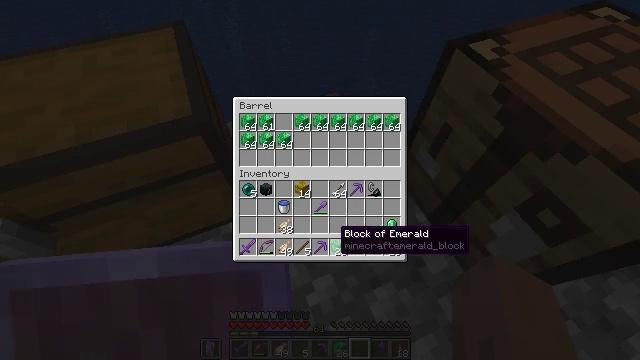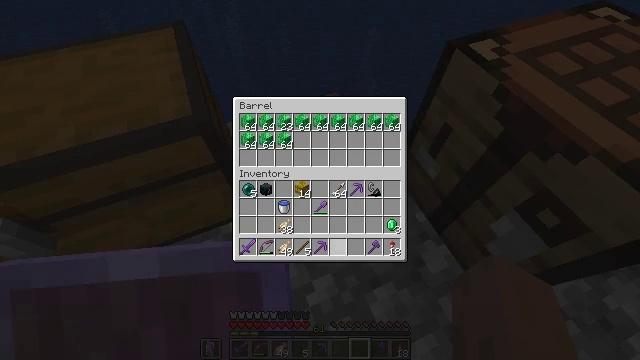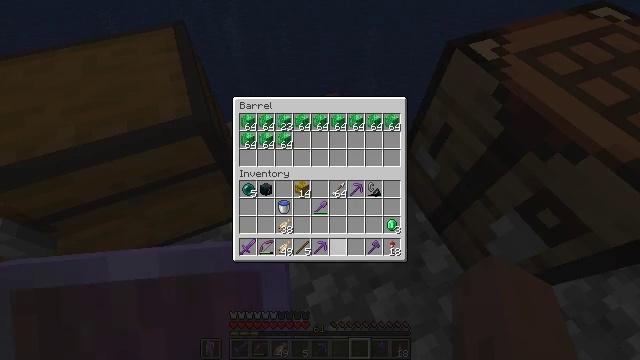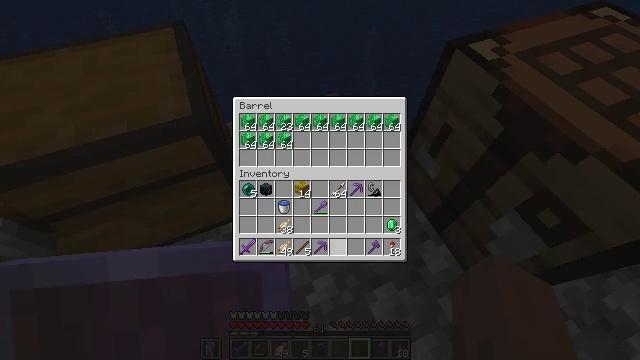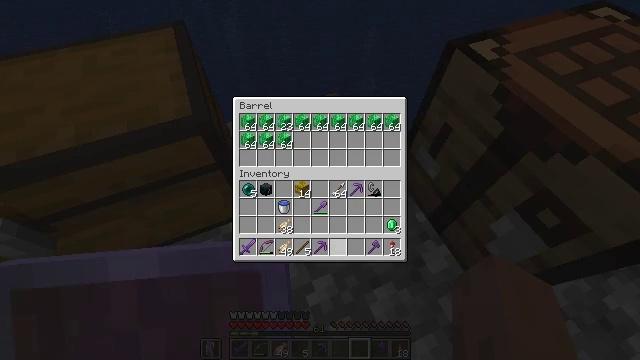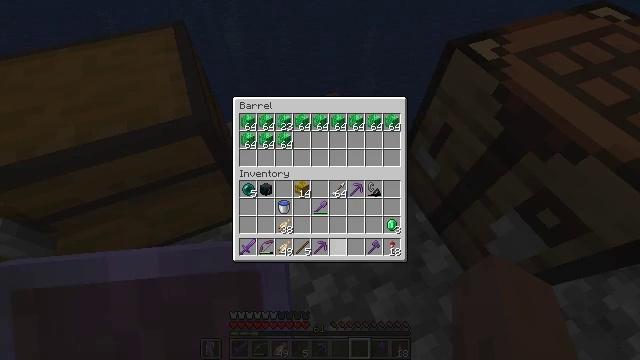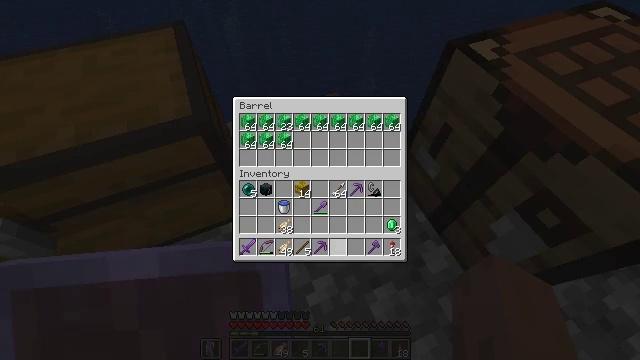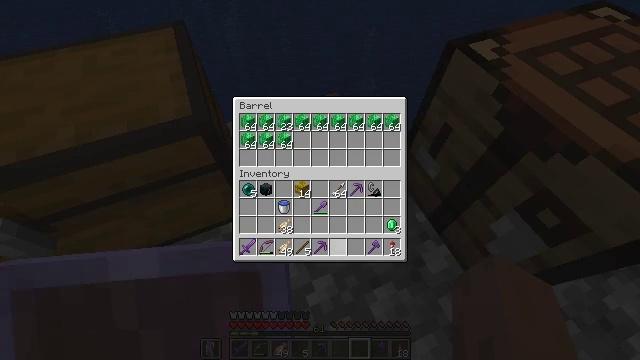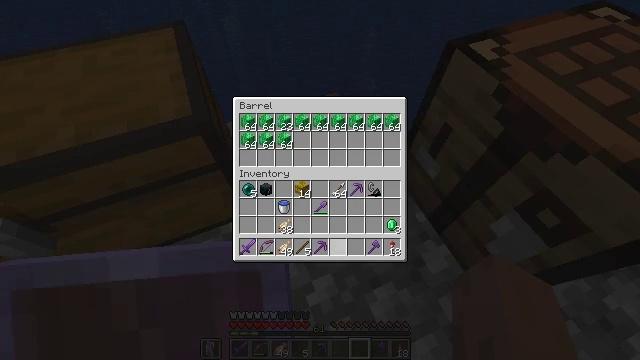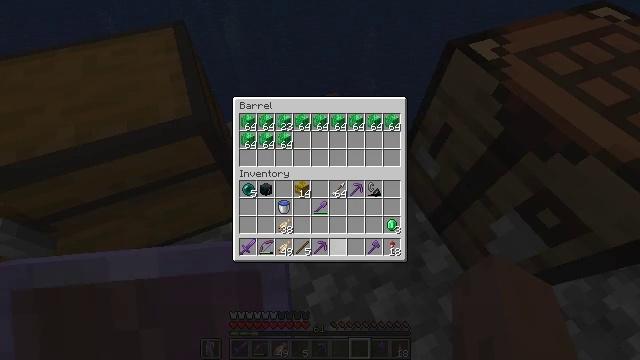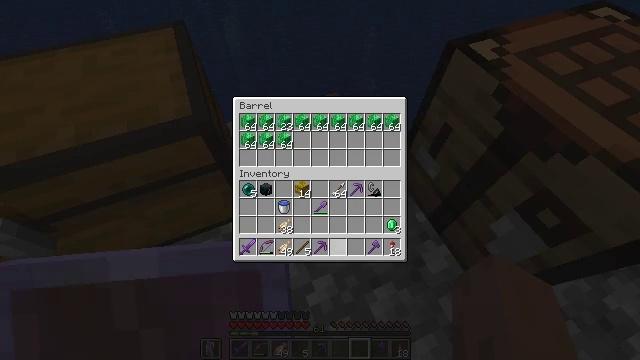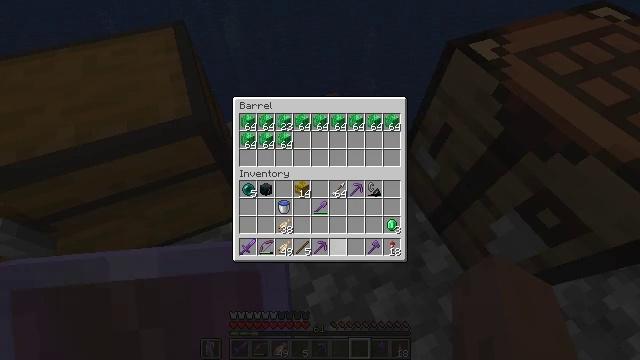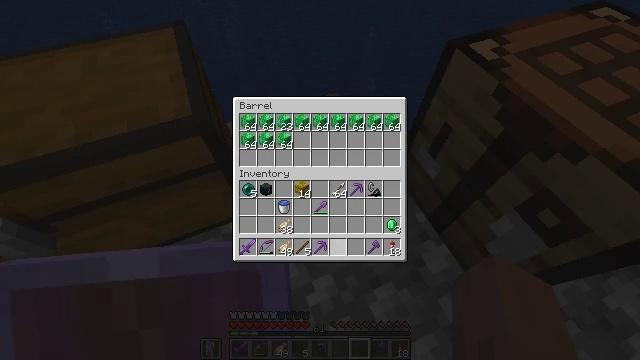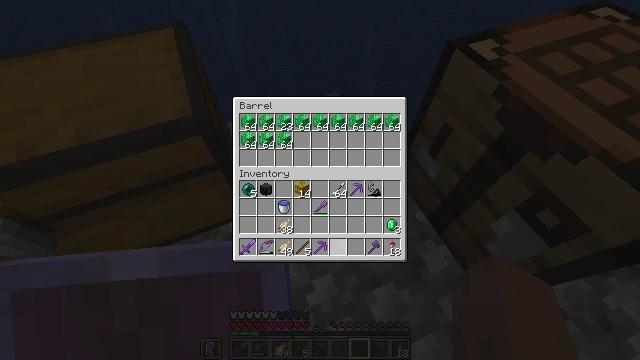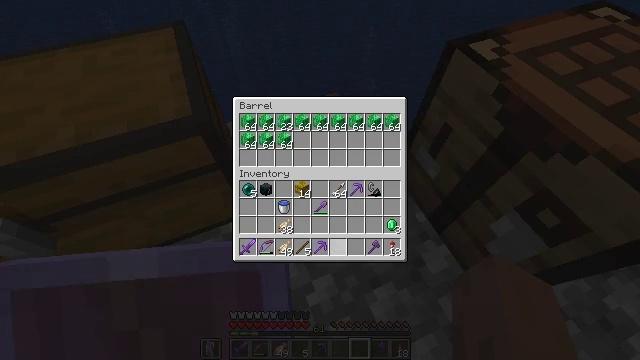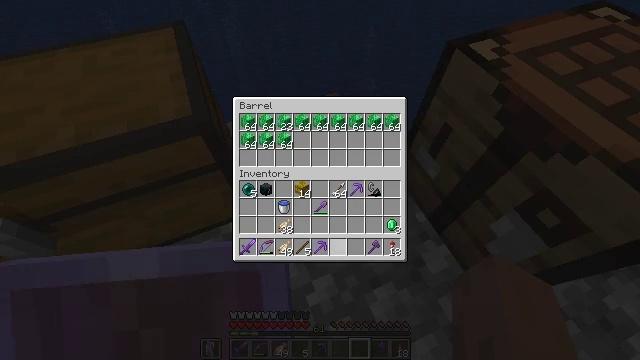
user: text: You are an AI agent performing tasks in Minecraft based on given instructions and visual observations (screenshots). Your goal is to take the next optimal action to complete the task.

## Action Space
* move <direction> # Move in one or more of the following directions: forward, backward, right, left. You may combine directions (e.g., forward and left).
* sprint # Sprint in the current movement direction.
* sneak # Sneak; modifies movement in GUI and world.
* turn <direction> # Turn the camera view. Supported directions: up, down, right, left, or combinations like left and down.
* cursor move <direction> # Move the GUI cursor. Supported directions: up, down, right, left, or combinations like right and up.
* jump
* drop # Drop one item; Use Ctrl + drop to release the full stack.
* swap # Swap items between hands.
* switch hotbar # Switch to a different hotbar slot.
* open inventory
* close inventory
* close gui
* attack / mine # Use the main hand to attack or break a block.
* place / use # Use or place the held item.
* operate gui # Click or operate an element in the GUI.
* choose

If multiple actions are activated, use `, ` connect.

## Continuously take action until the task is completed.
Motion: motion action
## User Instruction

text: Get the crafting table into the inventory.
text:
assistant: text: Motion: sneak, attack / mine
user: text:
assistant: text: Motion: sneak, attack / mine
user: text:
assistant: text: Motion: sneak, attack / mine
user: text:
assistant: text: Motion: sneak
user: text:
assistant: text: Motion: sneak
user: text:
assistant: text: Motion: sneak
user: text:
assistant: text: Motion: sneak
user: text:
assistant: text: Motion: sneak
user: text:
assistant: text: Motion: sneak
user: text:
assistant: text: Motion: sneak
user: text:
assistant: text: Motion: no_op
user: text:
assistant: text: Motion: no_op
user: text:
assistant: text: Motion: no_op
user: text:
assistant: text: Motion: no_op
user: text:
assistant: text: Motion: no_op
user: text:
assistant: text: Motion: no_op
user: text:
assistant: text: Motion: no_op
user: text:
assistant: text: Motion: no_op
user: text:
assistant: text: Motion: no_op
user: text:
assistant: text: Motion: no_op
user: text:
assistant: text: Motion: no_op
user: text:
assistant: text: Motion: turn right and up
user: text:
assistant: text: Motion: turn right and up
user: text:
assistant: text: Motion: turn right and up
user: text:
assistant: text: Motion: turn left and up
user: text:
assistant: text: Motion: turn left
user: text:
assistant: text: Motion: turn left and down
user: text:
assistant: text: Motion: turn down
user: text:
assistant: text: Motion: turn left
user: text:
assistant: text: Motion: no_op